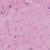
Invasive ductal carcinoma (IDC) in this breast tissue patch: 1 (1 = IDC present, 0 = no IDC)